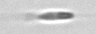
Label: flagellate_morphotype3